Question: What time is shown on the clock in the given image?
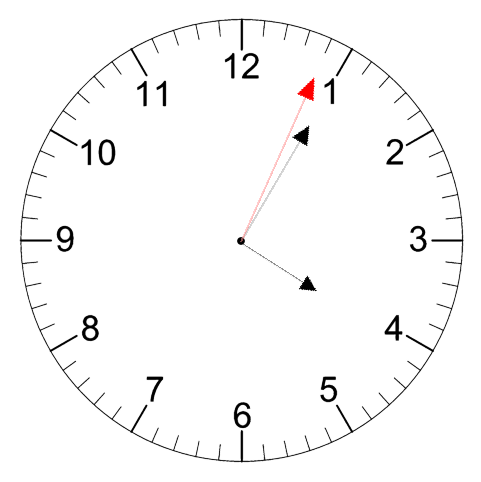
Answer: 04:05:04